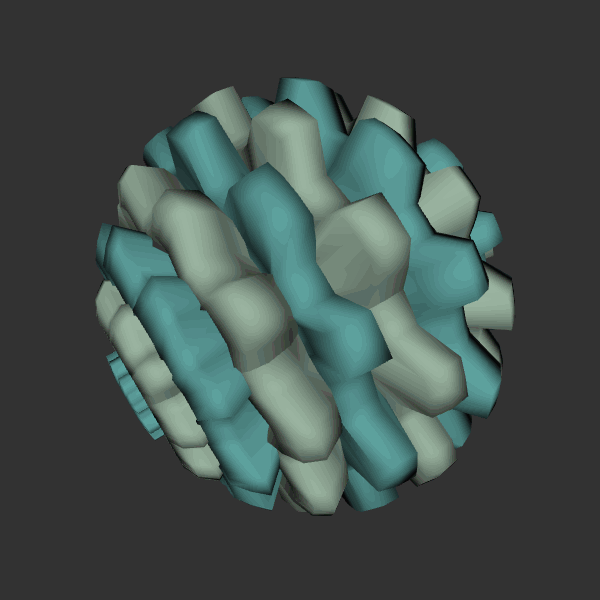
Background: dark